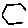
Label: hexagon